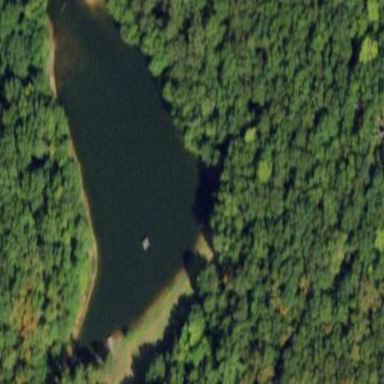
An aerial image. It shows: Lake with natural water.